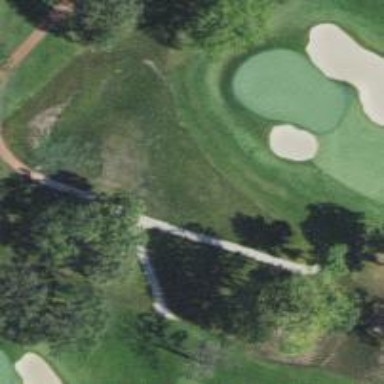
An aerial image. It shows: Service road designated as golf cart path.